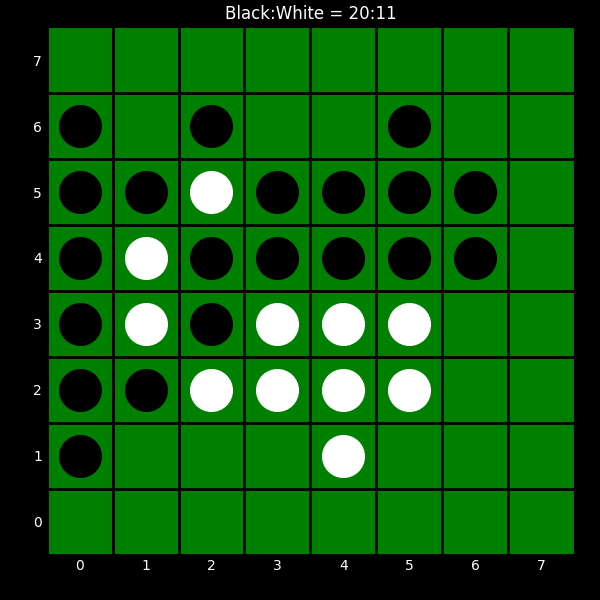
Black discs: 20
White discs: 11